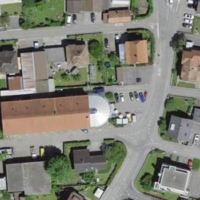
EUNIS habitat code: 54
Species observed at this site:
Fragaria vesca